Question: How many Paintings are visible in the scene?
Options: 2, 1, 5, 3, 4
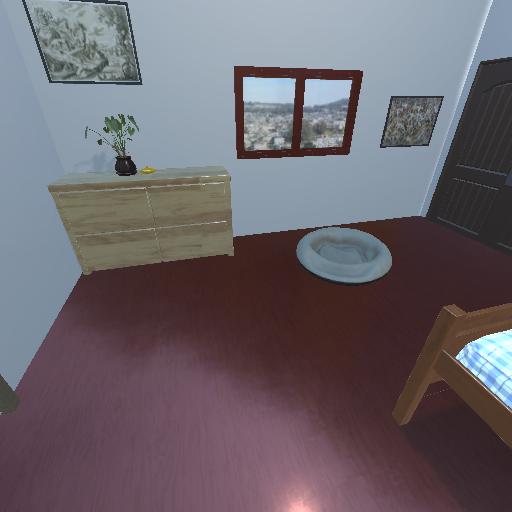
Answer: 2